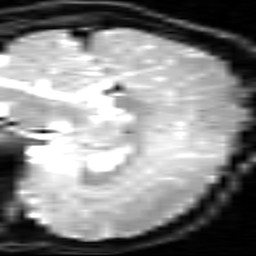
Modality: inplaneT2
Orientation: sagittal
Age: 21
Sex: female